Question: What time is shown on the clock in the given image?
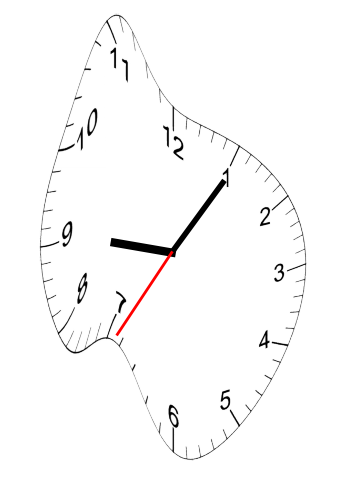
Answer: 09:05:35